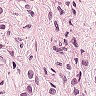
Metastatic tissue present: yes